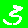
Digit: 3